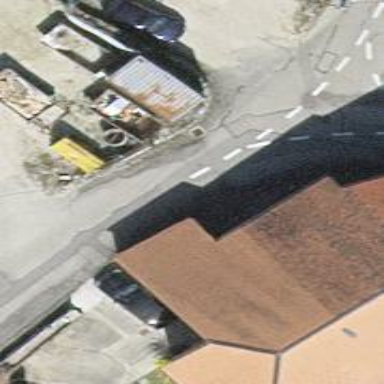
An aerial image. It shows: Residential road.